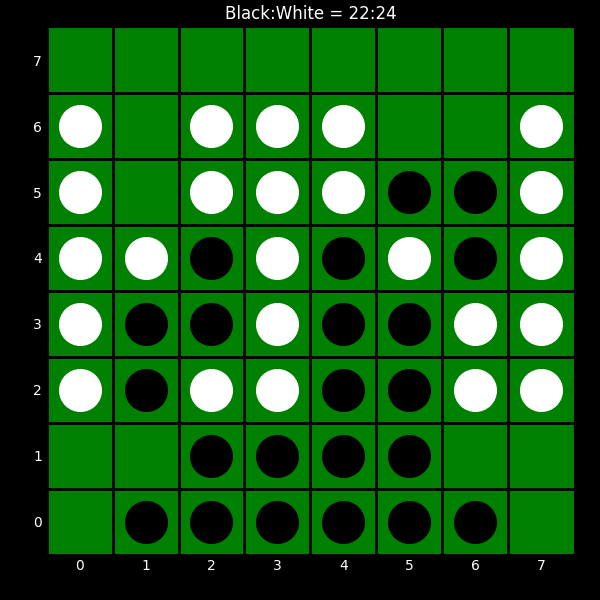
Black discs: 22
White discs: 24